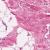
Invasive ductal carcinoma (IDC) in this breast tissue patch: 0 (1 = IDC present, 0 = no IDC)